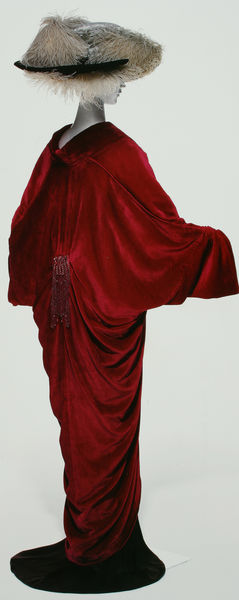
Titel: Mantel
Künstler: Charles Frederick Worth
Standort: Kyoto (Japan)
Institution: Kyoto Costume Institute
Schlagwörter: feder, frau, hut, jahrhundertwende, kleid, rücken, schmuck, schwarz, weiss, dame, rot, mode, falten, federn, kleidung, kragen, lang, pelz, samt, silber, ärmel, boden, figur, gewand, kostüm, mantel, schnüre, stoff, brosche, seide, rund, statue, federhut, japan, rückenansicht, modell, edel, drapierung, raffung, surrealismus, abendkleid, foto, asien, puppe, china, gerafft, pelt, purpur, schutz, raffungen, kimono, modepuppe, kyoto, textilie, tokio, perleb, elegand